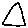
Label: triangle